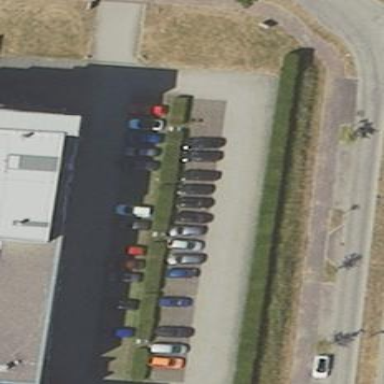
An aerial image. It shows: Parking area with paving stones.